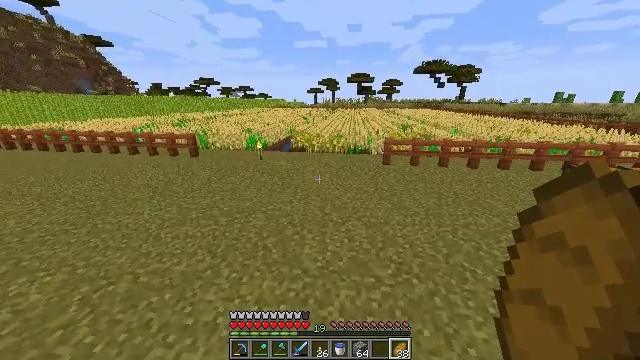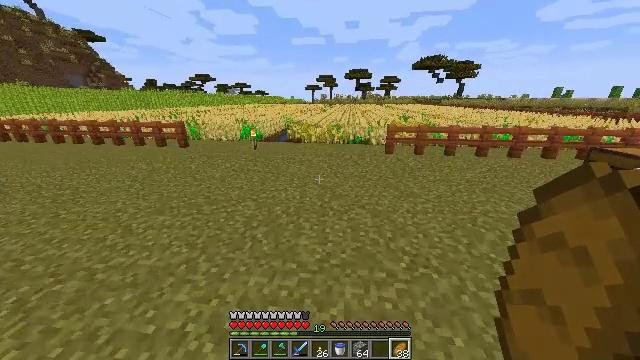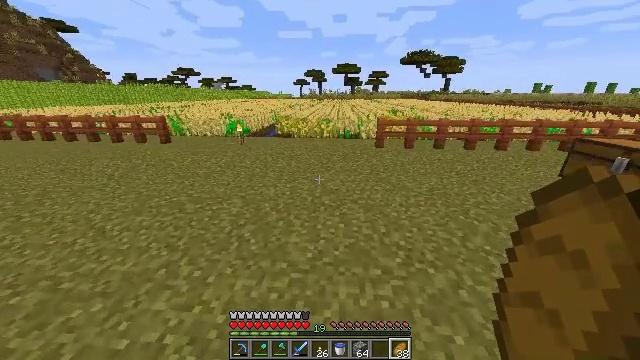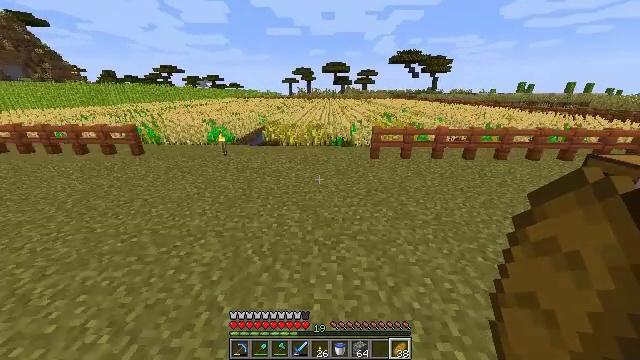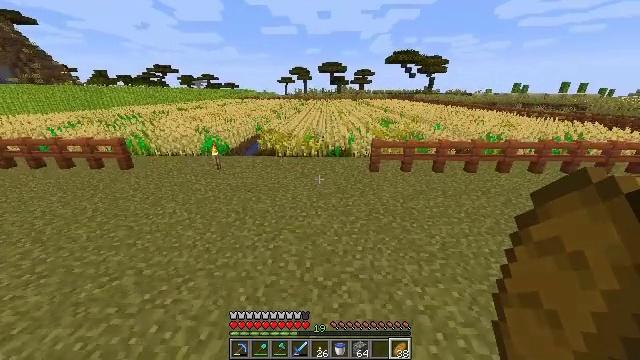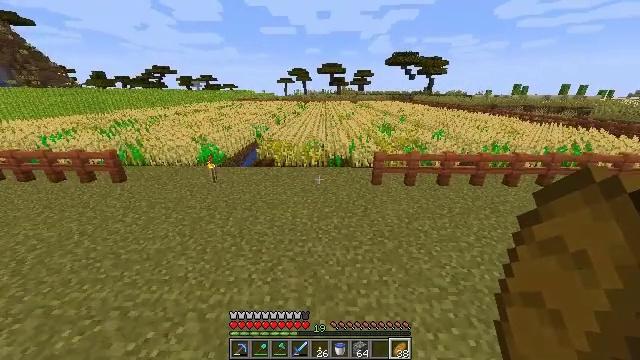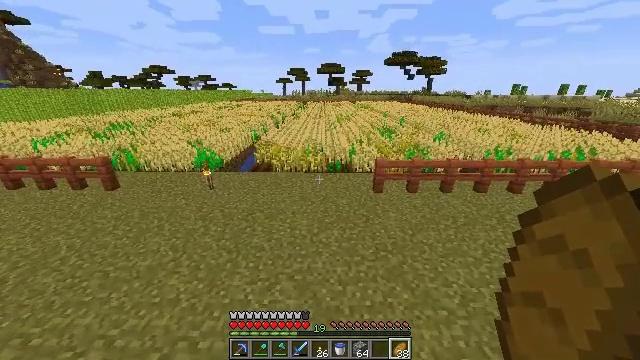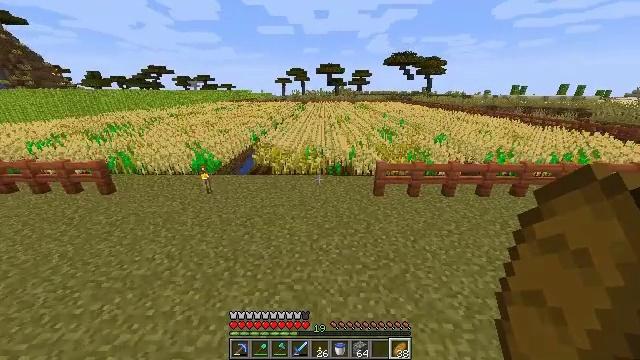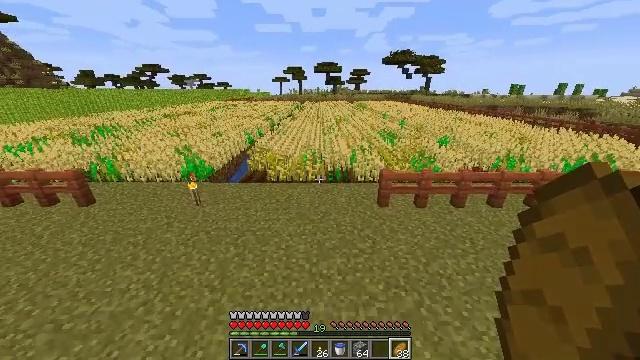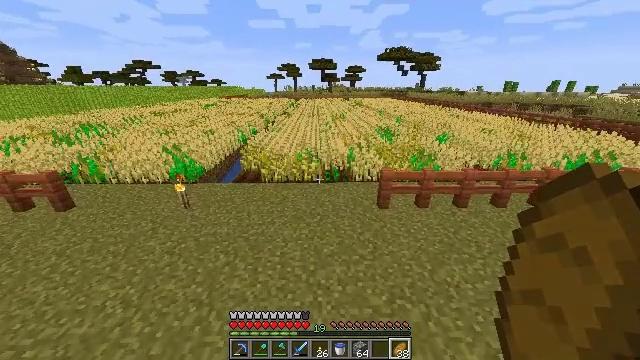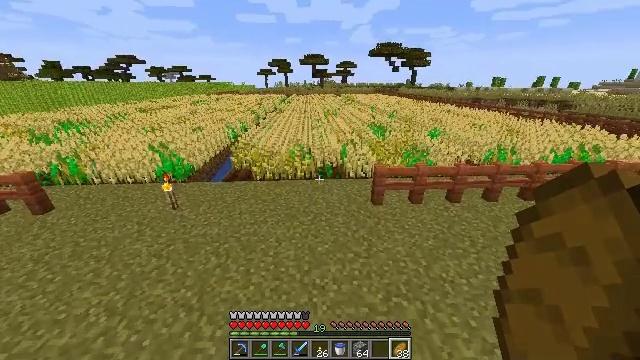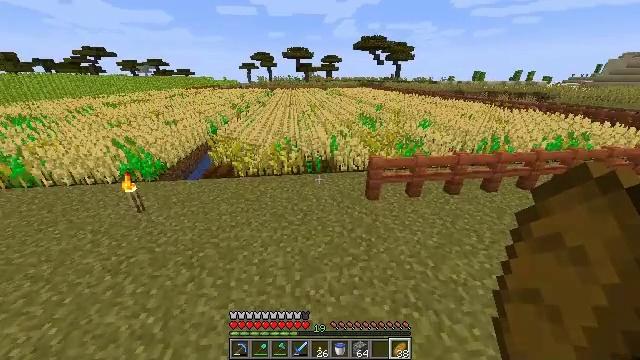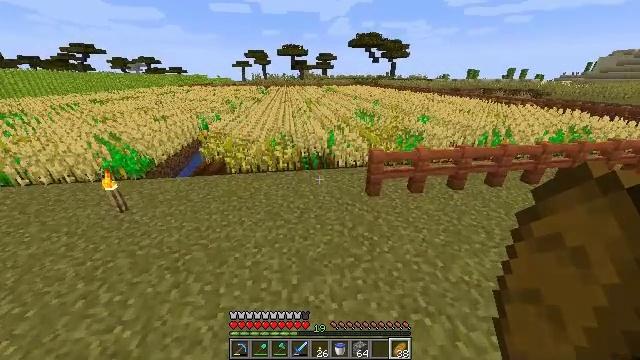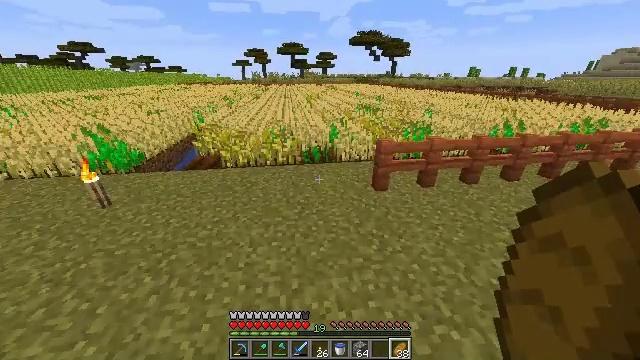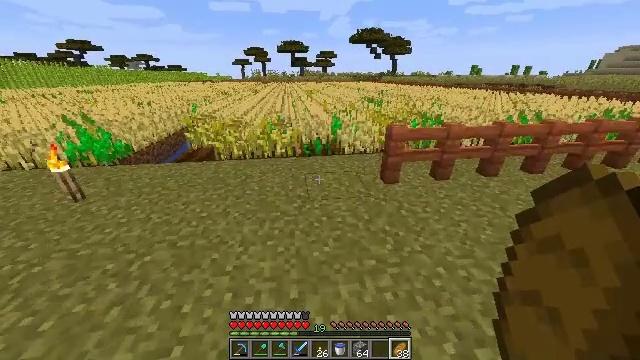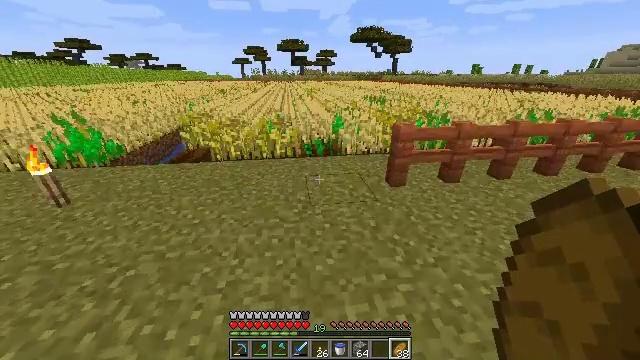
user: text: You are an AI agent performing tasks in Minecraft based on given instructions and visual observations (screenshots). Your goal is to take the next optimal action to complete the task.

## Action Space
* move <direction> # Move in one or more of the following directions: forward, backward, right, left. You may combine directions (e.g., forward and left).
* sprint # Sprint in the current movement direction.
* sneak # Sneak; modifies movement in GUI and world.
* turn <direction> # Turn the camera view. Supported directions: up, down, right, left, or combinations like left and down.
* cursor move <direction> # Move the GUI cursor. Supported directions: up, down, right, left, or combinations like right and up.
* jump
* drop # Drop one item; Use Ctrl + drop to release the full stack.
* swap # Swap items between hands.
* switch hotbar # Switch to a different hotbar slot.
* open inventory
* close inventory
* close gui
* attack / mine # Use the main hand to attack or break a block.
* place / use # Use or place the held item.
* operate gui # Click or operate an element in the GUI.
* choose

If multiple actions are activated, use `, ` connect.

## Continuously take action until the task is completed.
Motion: motion action
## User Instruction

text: Get wheat from the farmland.
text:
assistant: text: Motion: move forward, sprint, jump
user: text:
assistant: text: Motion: move forward, sprint, turn right and down, jump
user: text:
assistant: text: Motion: move forward, sprint, turn right, jump
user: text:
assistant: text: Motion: move forward, sprint, jump
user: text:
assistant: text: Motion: move forward, sprint, jump
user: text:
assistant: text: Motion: move forward, sprint, jump
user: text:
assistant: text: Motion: move forward, sprint, jump
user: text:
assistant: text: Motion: move forward, sprint, jump
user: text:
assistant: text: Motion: move forward, sprint, turn right, jump
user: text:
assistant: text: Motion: move forward, sprint, turn right, jump
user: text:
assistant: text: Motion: move forward, sprint, turn right and down, jump
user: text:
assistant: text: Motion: move forward, sprint, turn right, jump
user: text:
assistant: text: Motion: move forward, sprint, jump
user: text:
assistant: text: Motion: move forward, sprint, jump
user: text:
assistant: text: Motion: move forward, sprint, jump
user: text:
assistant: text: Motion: move forward, sprint, jump
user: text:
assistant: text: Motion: move forward, sprint, jump
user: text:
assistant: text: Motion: move forward, sprint, jump
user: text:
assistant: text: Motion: move forward, sprint, jump
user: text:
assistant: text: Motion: move forward
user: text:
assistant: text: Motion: move forward
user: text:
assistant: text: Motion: move forward
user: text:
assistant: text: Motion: move forward
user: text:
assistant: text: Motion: move forward and move right, turn right
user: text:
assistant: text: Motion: move forward and move right, turn right
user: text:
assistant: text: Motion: move forward and move right, turn right
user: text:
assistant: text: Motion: move forward and move right, turn right and up
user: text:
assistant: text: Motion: move forward and move right, turn right and up
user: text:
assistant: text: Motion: move forward and move right
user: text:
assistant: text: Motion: move forward and move right, turn left